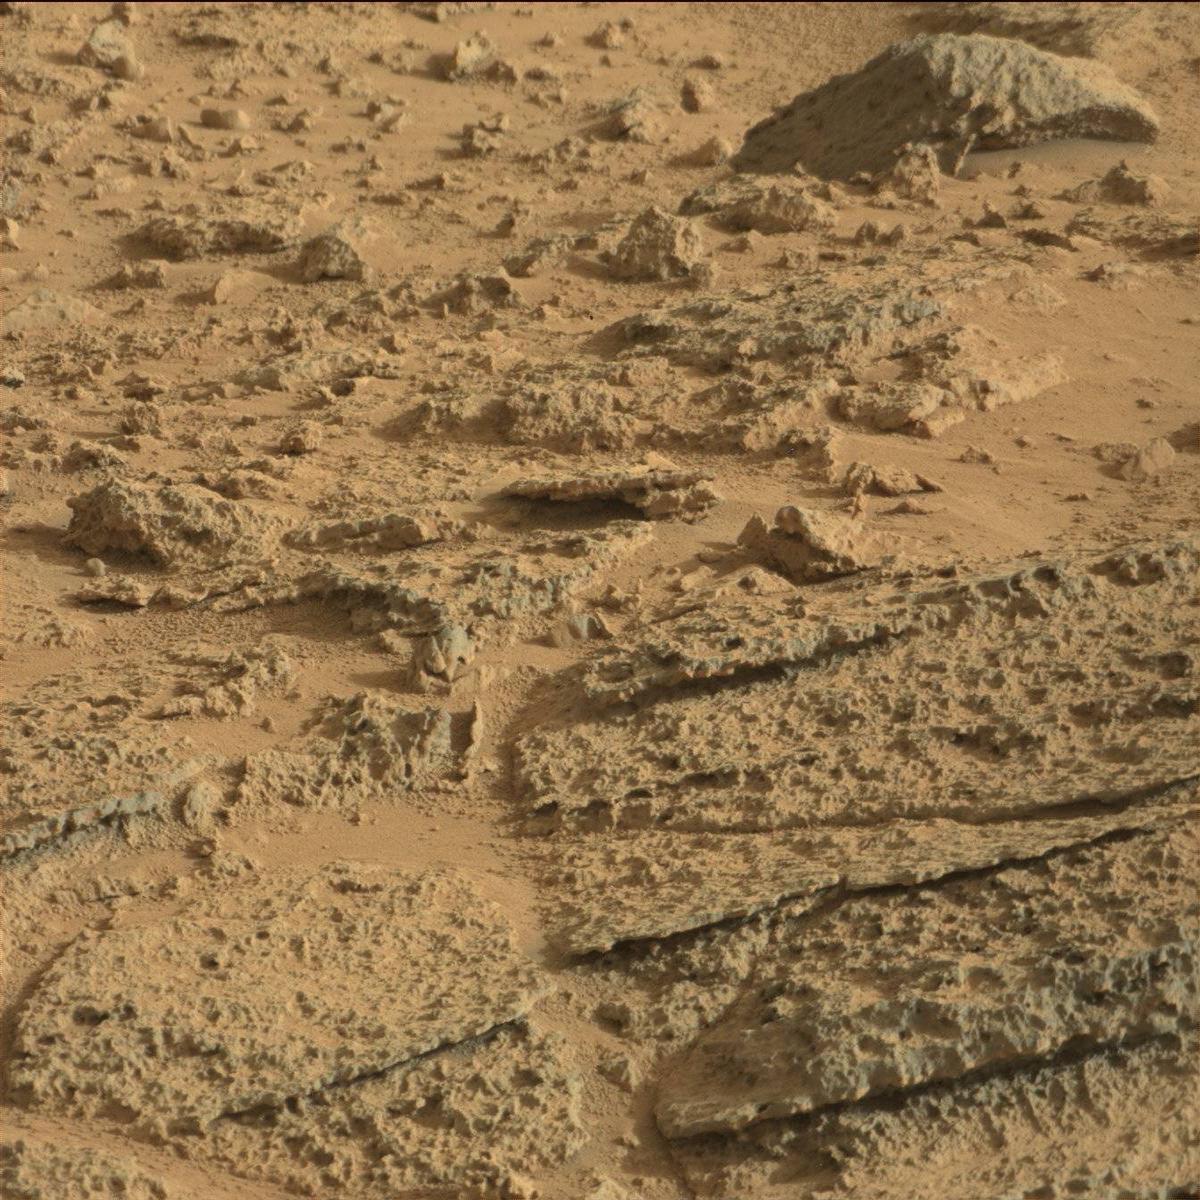
Terrain classes present: Bedrock, Sand / Soil